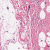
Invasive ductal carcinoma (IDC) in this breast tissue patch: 0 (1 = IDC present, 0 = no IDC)